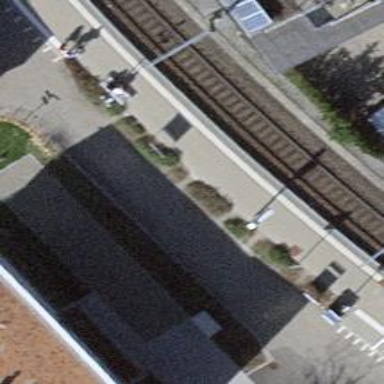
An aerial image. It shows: Railway station that also serves as public transport station.